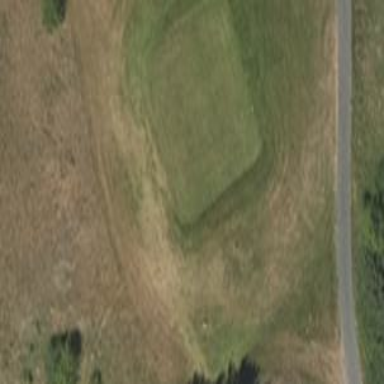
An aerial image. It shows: Golf tee.